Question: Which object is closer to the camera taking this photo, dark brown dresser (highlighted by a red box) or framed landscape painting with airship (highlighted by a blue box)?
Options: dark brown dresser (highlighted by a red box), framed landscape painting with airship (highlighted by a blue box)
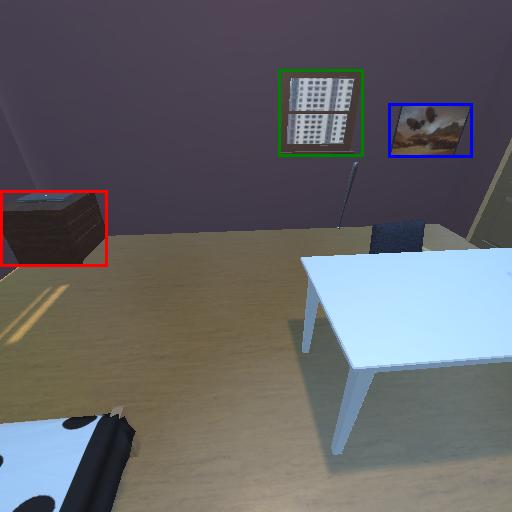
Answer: dark brown dresser (highlighted by a red box)